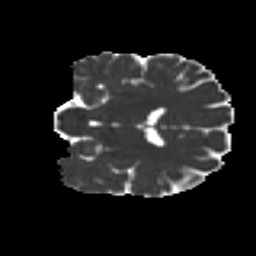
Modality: MD
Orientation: coronal
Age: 26
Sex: female
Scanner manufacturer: ge
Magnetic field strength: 3 T
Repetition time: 7.8 s
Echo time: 0.0607 s